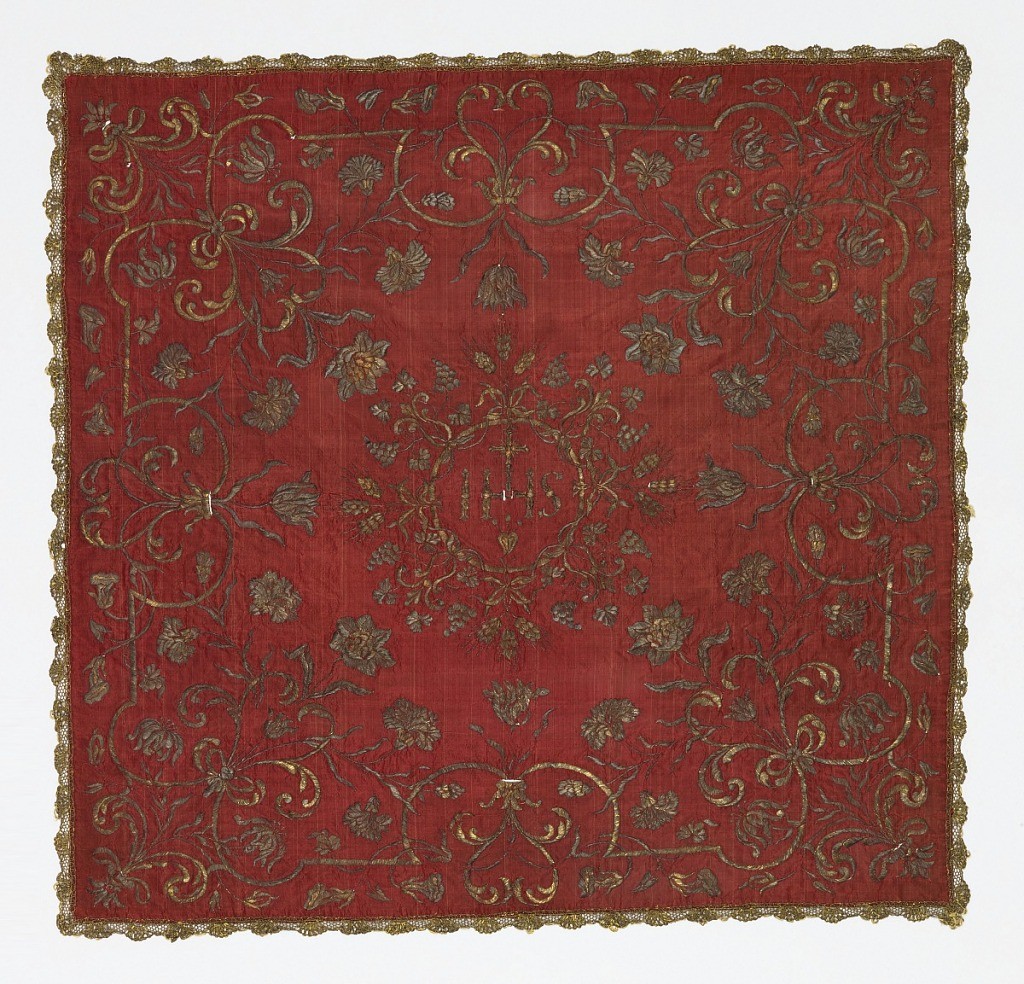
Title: Chalice veil
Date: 18th century
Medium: metallic embroidery on silk foundation Technique: embroidered on plain weave, bobbin lace trimming Label: silk embroidered with metallic yarns, metallic bobbin lace edging
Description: Chalice veil of red silk taffeta embroidered in silver metallic yarns. In the center "I.H.S." is embroidered in a circular frame of wheat and grapes. In each corner, a spray of roses and carnations in gathered with a bowknot; connected by scrolling lines. Edged with narrow gold bobbin lace.